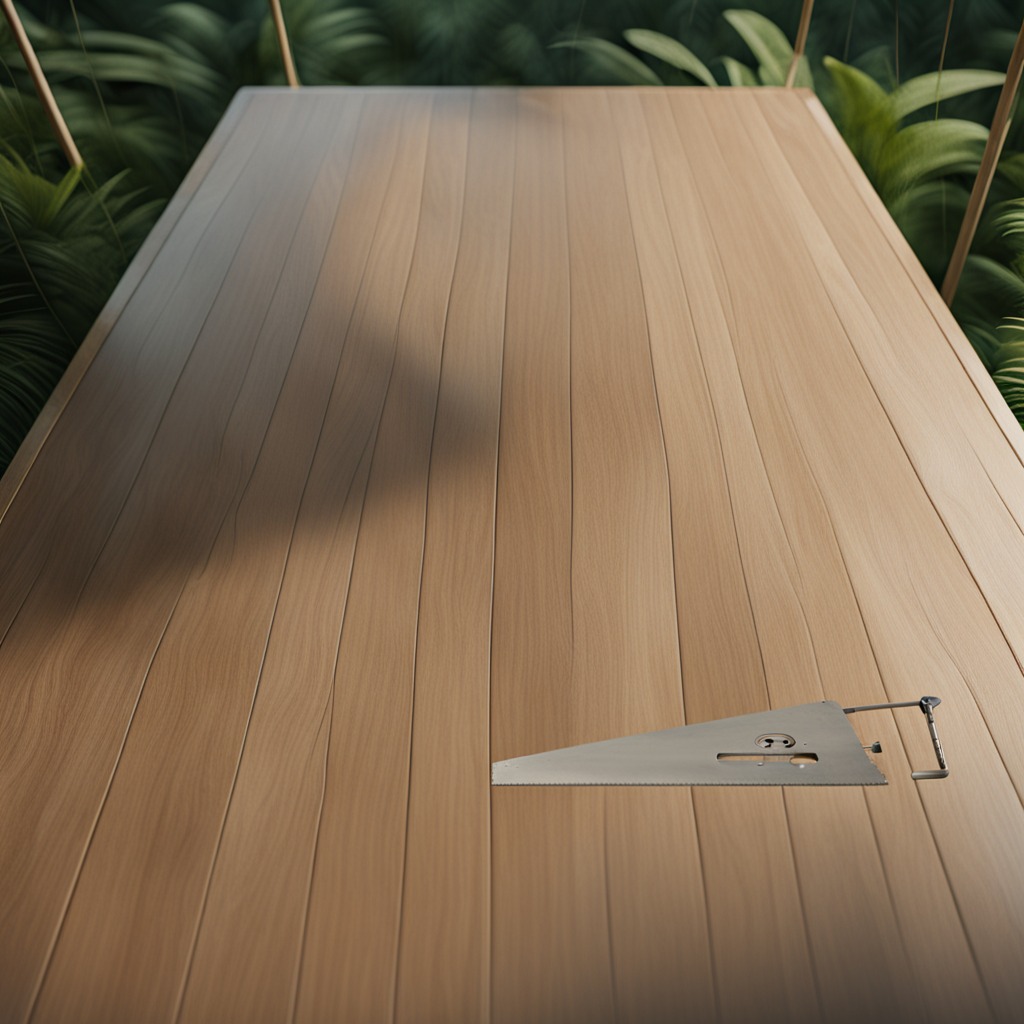
A handheld metal saw is lying on a wooden table inside a jungle field workshop tent humid ambient light worn but